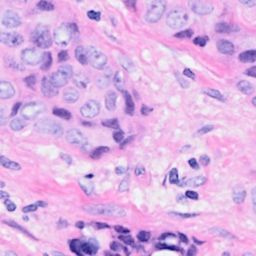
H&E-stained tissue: Breast